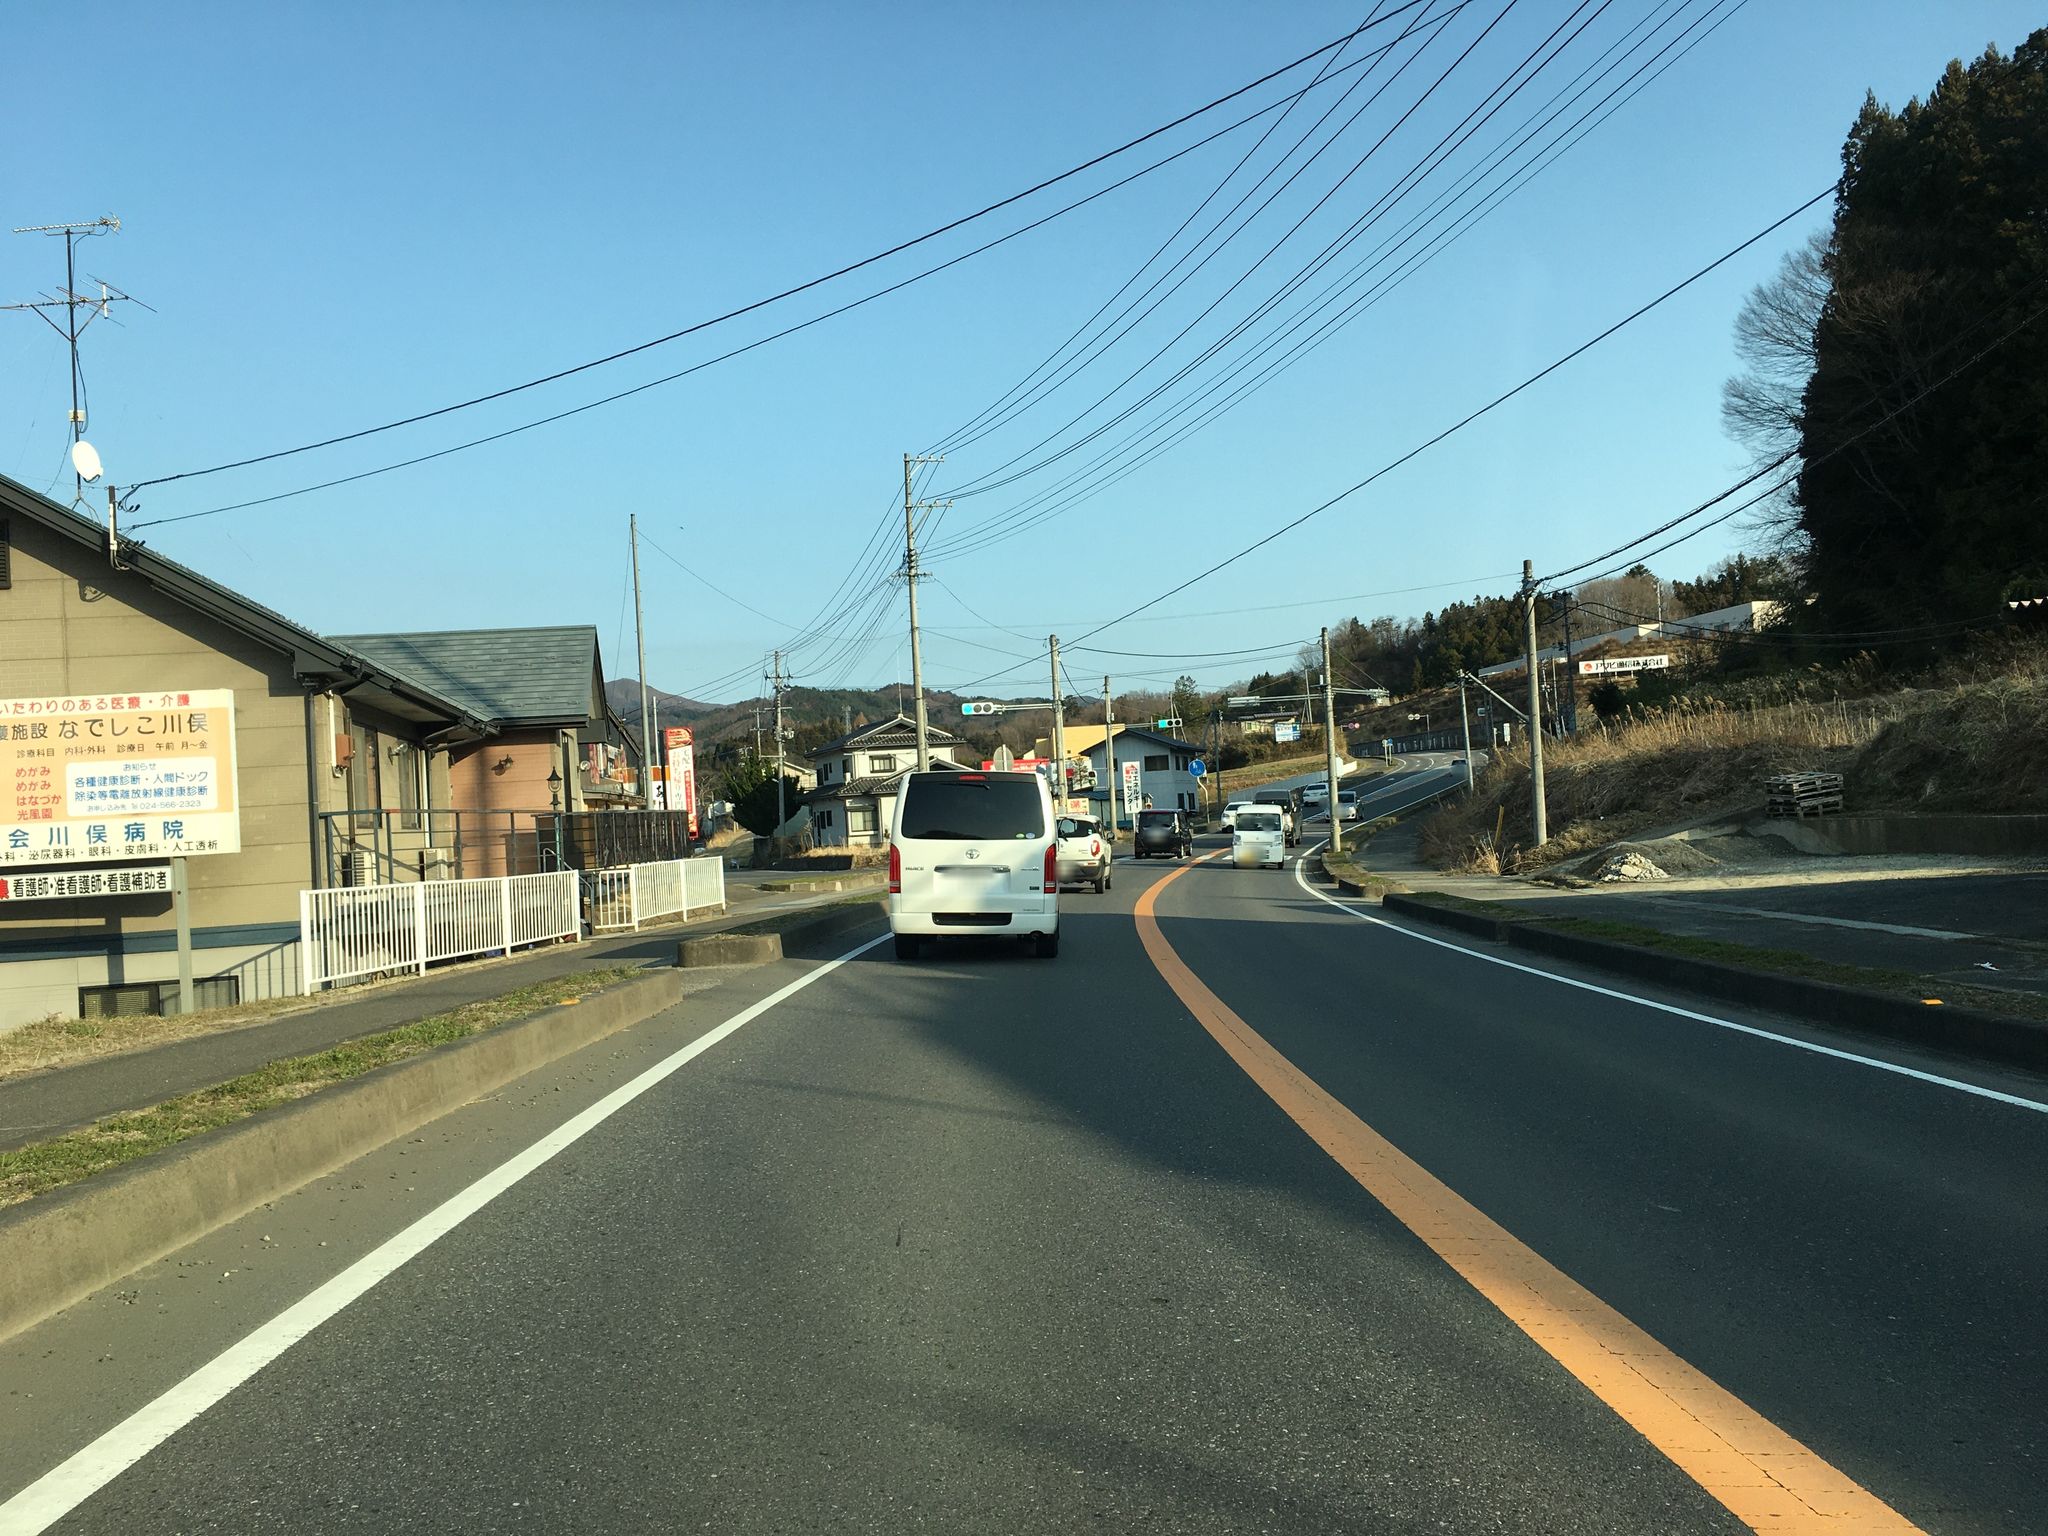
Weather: clear
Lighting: day
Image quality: good
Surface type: driving surface
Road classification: trunk
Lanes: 2.0
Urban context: suburban or peri-urban
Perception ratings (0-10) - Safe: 1.87, Lively: 2.1, Beautiful: 3.89, Boring: 4.58, Depressing: 5.74, Wealthy: 1.05